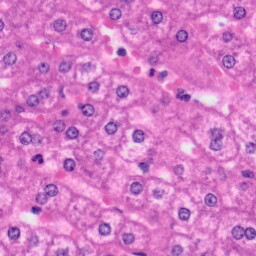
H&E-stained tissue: Liver